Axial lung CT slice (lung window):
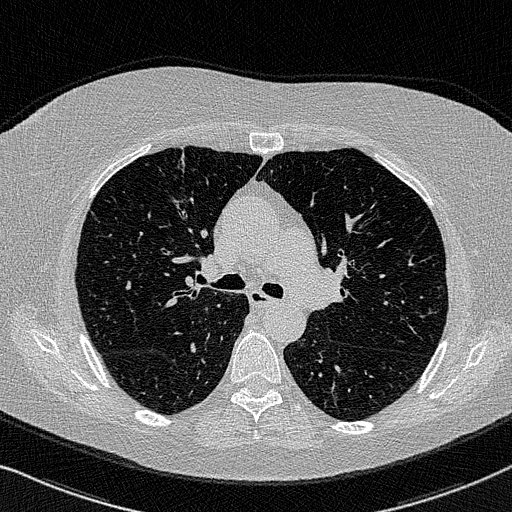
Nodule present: no